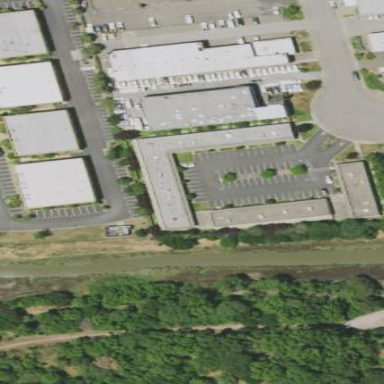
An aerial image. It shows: Commercial building.